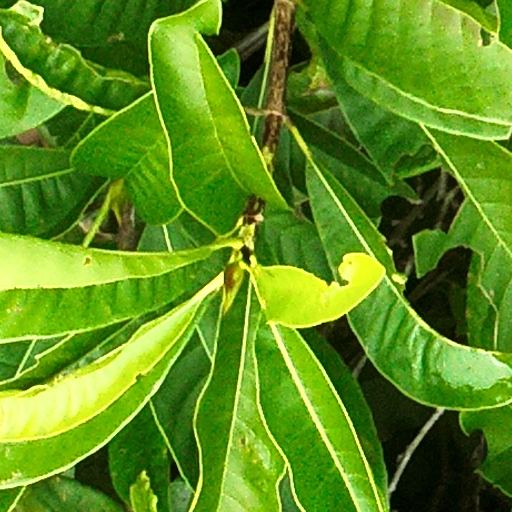
Species: Alseis blackiana
GBIF accepted scientific name: Alseis blackiana
Crown area (m\u00b2): 48.016